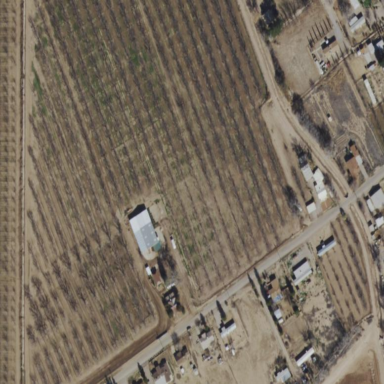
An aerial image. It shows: Orchard.